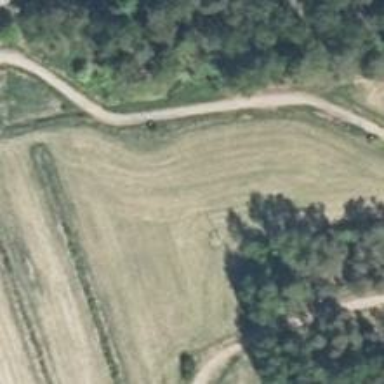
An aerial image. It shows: Disc golf basket.